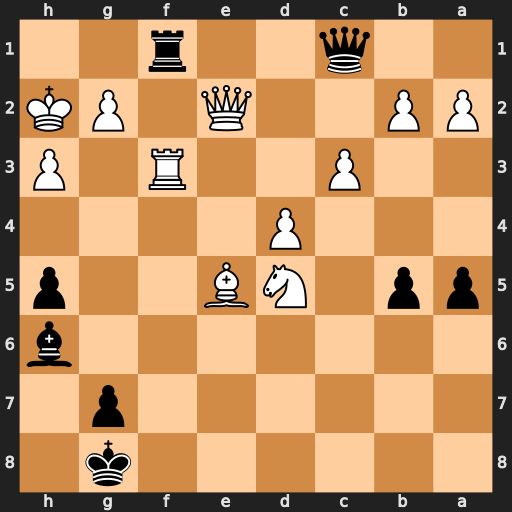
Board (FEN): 6k1/6p1/7b/pp1NB2p/3P4/2P2R1P/PP2Q1PK/2q2r2
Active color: b
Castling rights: -
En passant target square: -
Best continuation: Rh1+ Kg3 h4+ Kf2 Qg1#